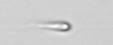
Label: flagellate_morphotype3